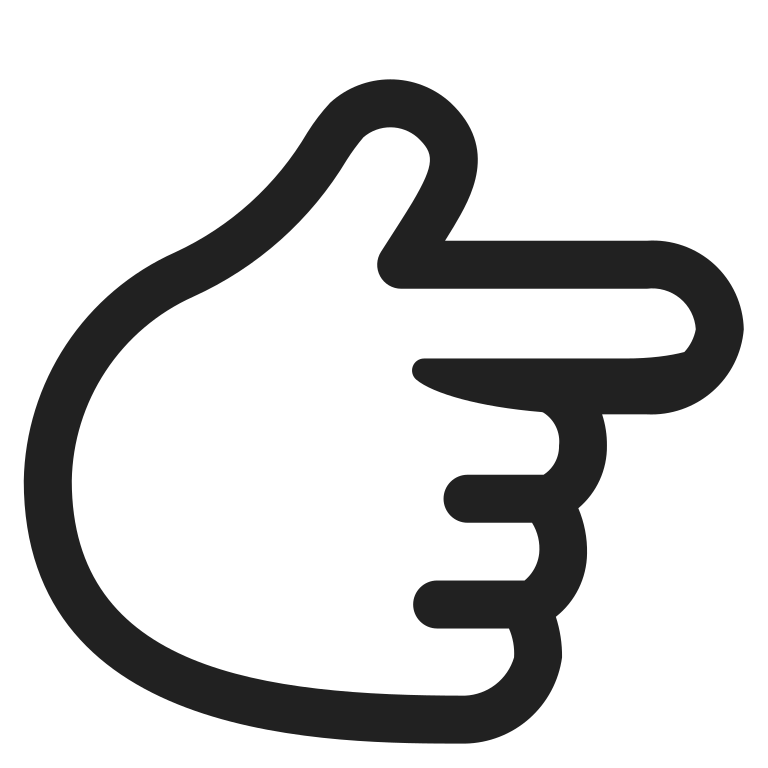
backhand index pointing right high contrast default